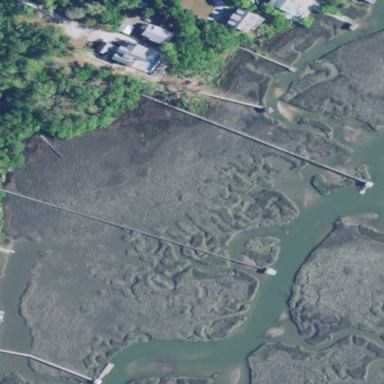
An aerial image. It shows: Tidal saltmarsh wetland.